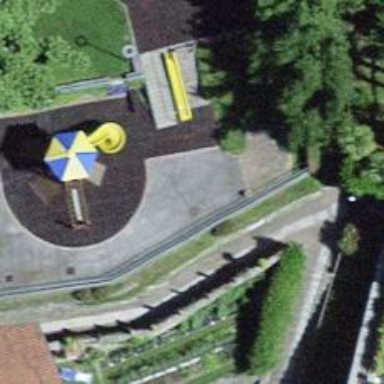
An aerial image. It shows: Slackline in the playground.